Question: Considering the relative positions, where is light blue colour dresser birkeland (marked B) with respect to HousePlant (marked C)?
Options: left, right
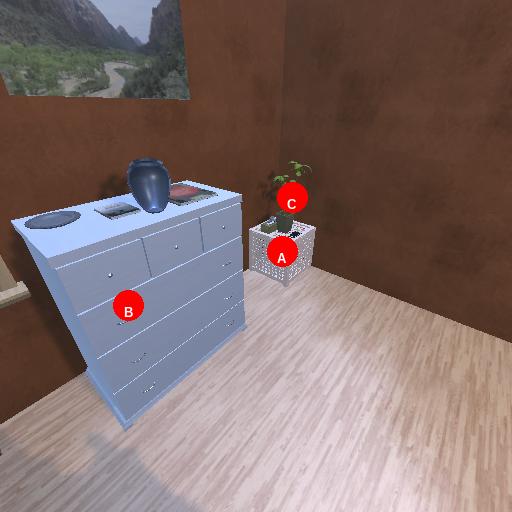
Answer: left